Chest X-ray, PA view. Patient: 44 years old, sex F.
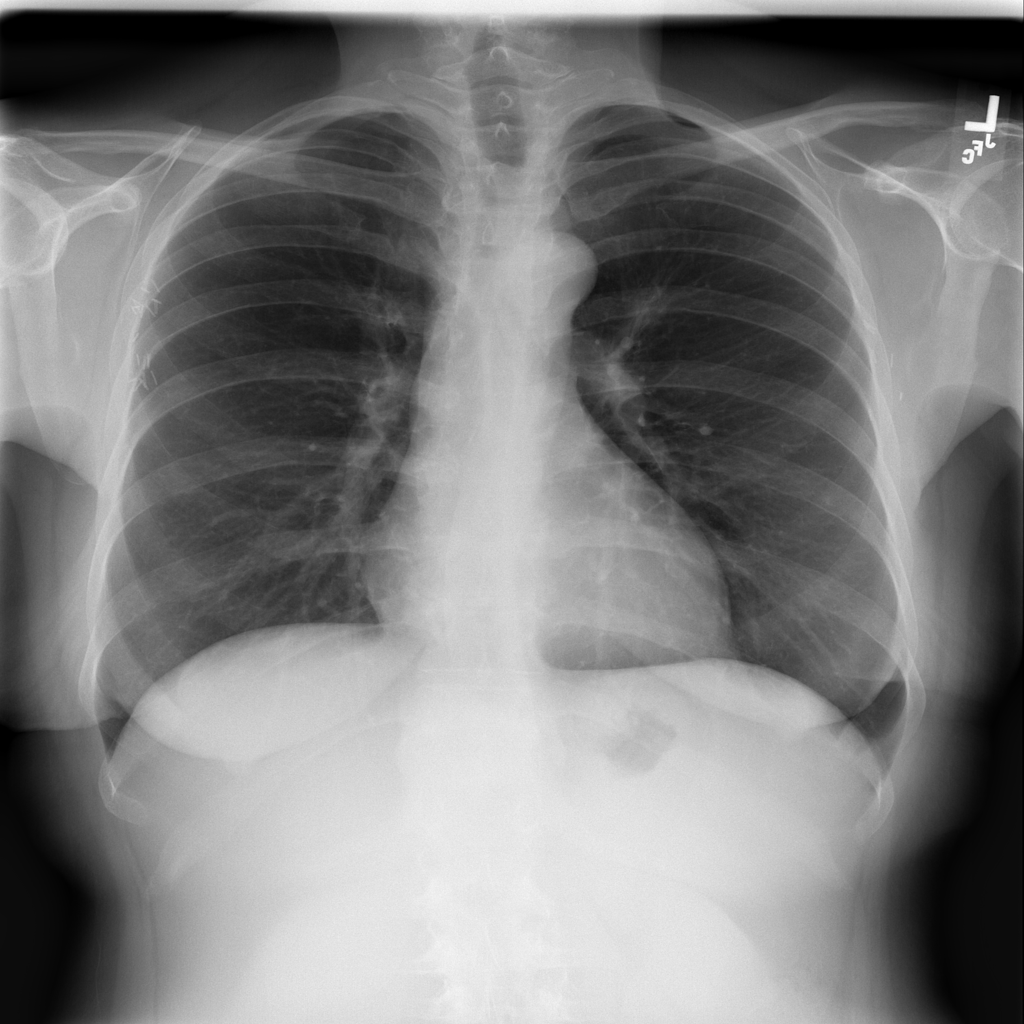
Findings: No Finding